Question: I am trying to create a bootstrap script to setup servers and add them to the domain. The problem is some of the networking changes do not get implemented for a varying amount of time causing the command to join the domain to fail (always with the same error). TO get around this all I have to do is run the command again a minute later but this is not practical as part of a long script.
My solution is along the lines of:
'''
$exit = 1
while ($exit -ne 0){
$exit = 0
join-domain-command
$exit = $?
sleep 20
}
'''
However $exit is always 0/false even when I put in some non existent command that is bound to fail.
My other idea was to redirect all errors to a variable and search the variable for text containing the error I commonly come across and if that error is not present, stop the loop.
Trying to redirect the stderr in powershell doesn't work for me either
'''
$exit = & (dummy-command -confirm:$false) 2>$exit
echo "exit = $exit"
'''
SO here I deliberately set the ExecPol in an un-elevated prompt:

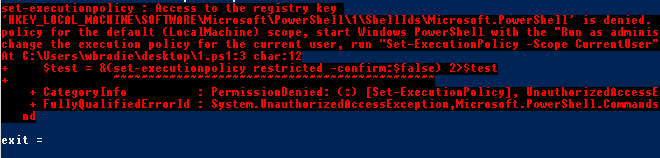
Answer: you can use -errorvariable
'''
$exit = 1
while ($exit -ne 0){
$exit = 0
join-domain-command -errorvariable $error
$exit = $?
sleep 20
}
'''
Or if you want to do something with the error:
'''
try {
join-domain-command -errorvariable $error
}
catch{
$error | out-file C:\errors.txt -append
#or if $error -contains "something"
#...do something
}
'''
then search the text file for your errors
So a few things the actual correct use of errorVariable doesnt use the '$' so it would be '-errorvariable myError'
If you want to search an error a better way to do it would be this:
'''
while ($exit -ne 0)
{
try {
join-domain-command
}
catch{
if(!($error[0].tostring().contains("specific error text"))) #error text is not your specific error
{$exit = 1}
}
sleep 20
}
'''
All errors can be found in '$error' and if you want to check that last error you use '$error[0]' which give you the last error that was received.